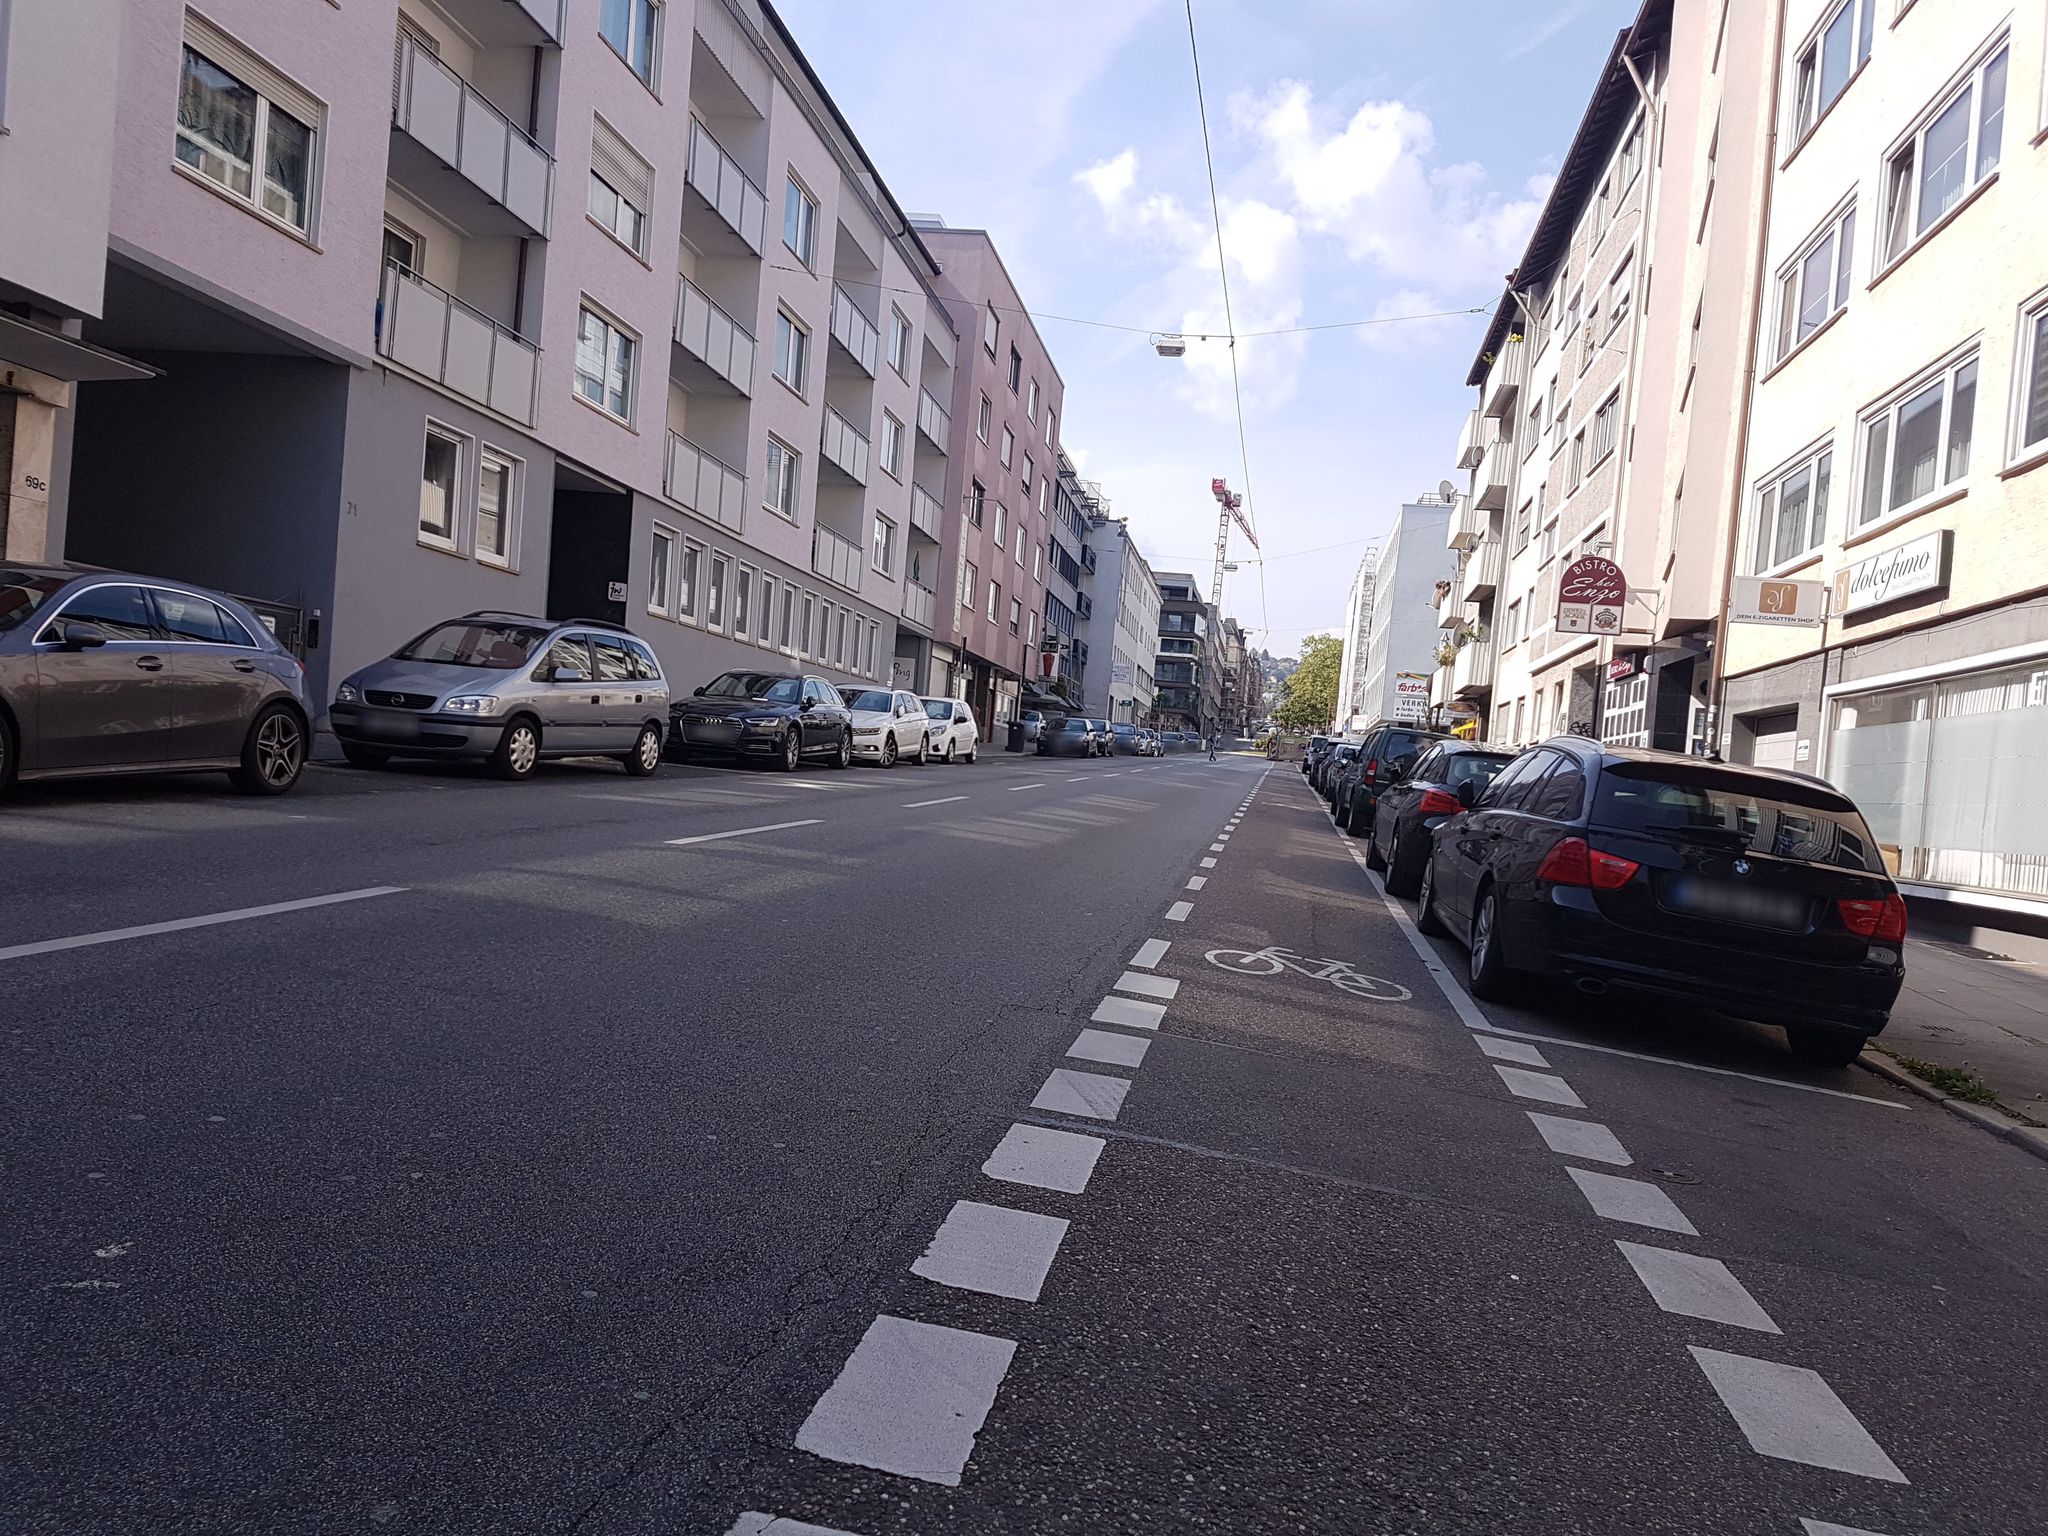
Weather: clear
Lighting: day
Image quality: good
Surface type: cycling surface
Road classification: steps, path, footway
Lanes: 2
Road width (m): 11.5
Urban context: urban centre
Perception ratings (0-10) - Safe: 2.91, Lively: 8.44, Beautiful: 5.9, Boring: 4.69, Depressing: 2.11, Wealthy: 5.68